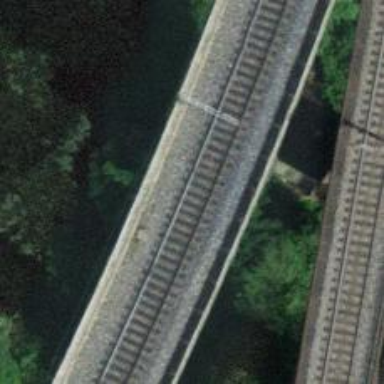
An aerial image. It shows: Viaduct railway bridge with electrified contact lines.